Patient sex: M
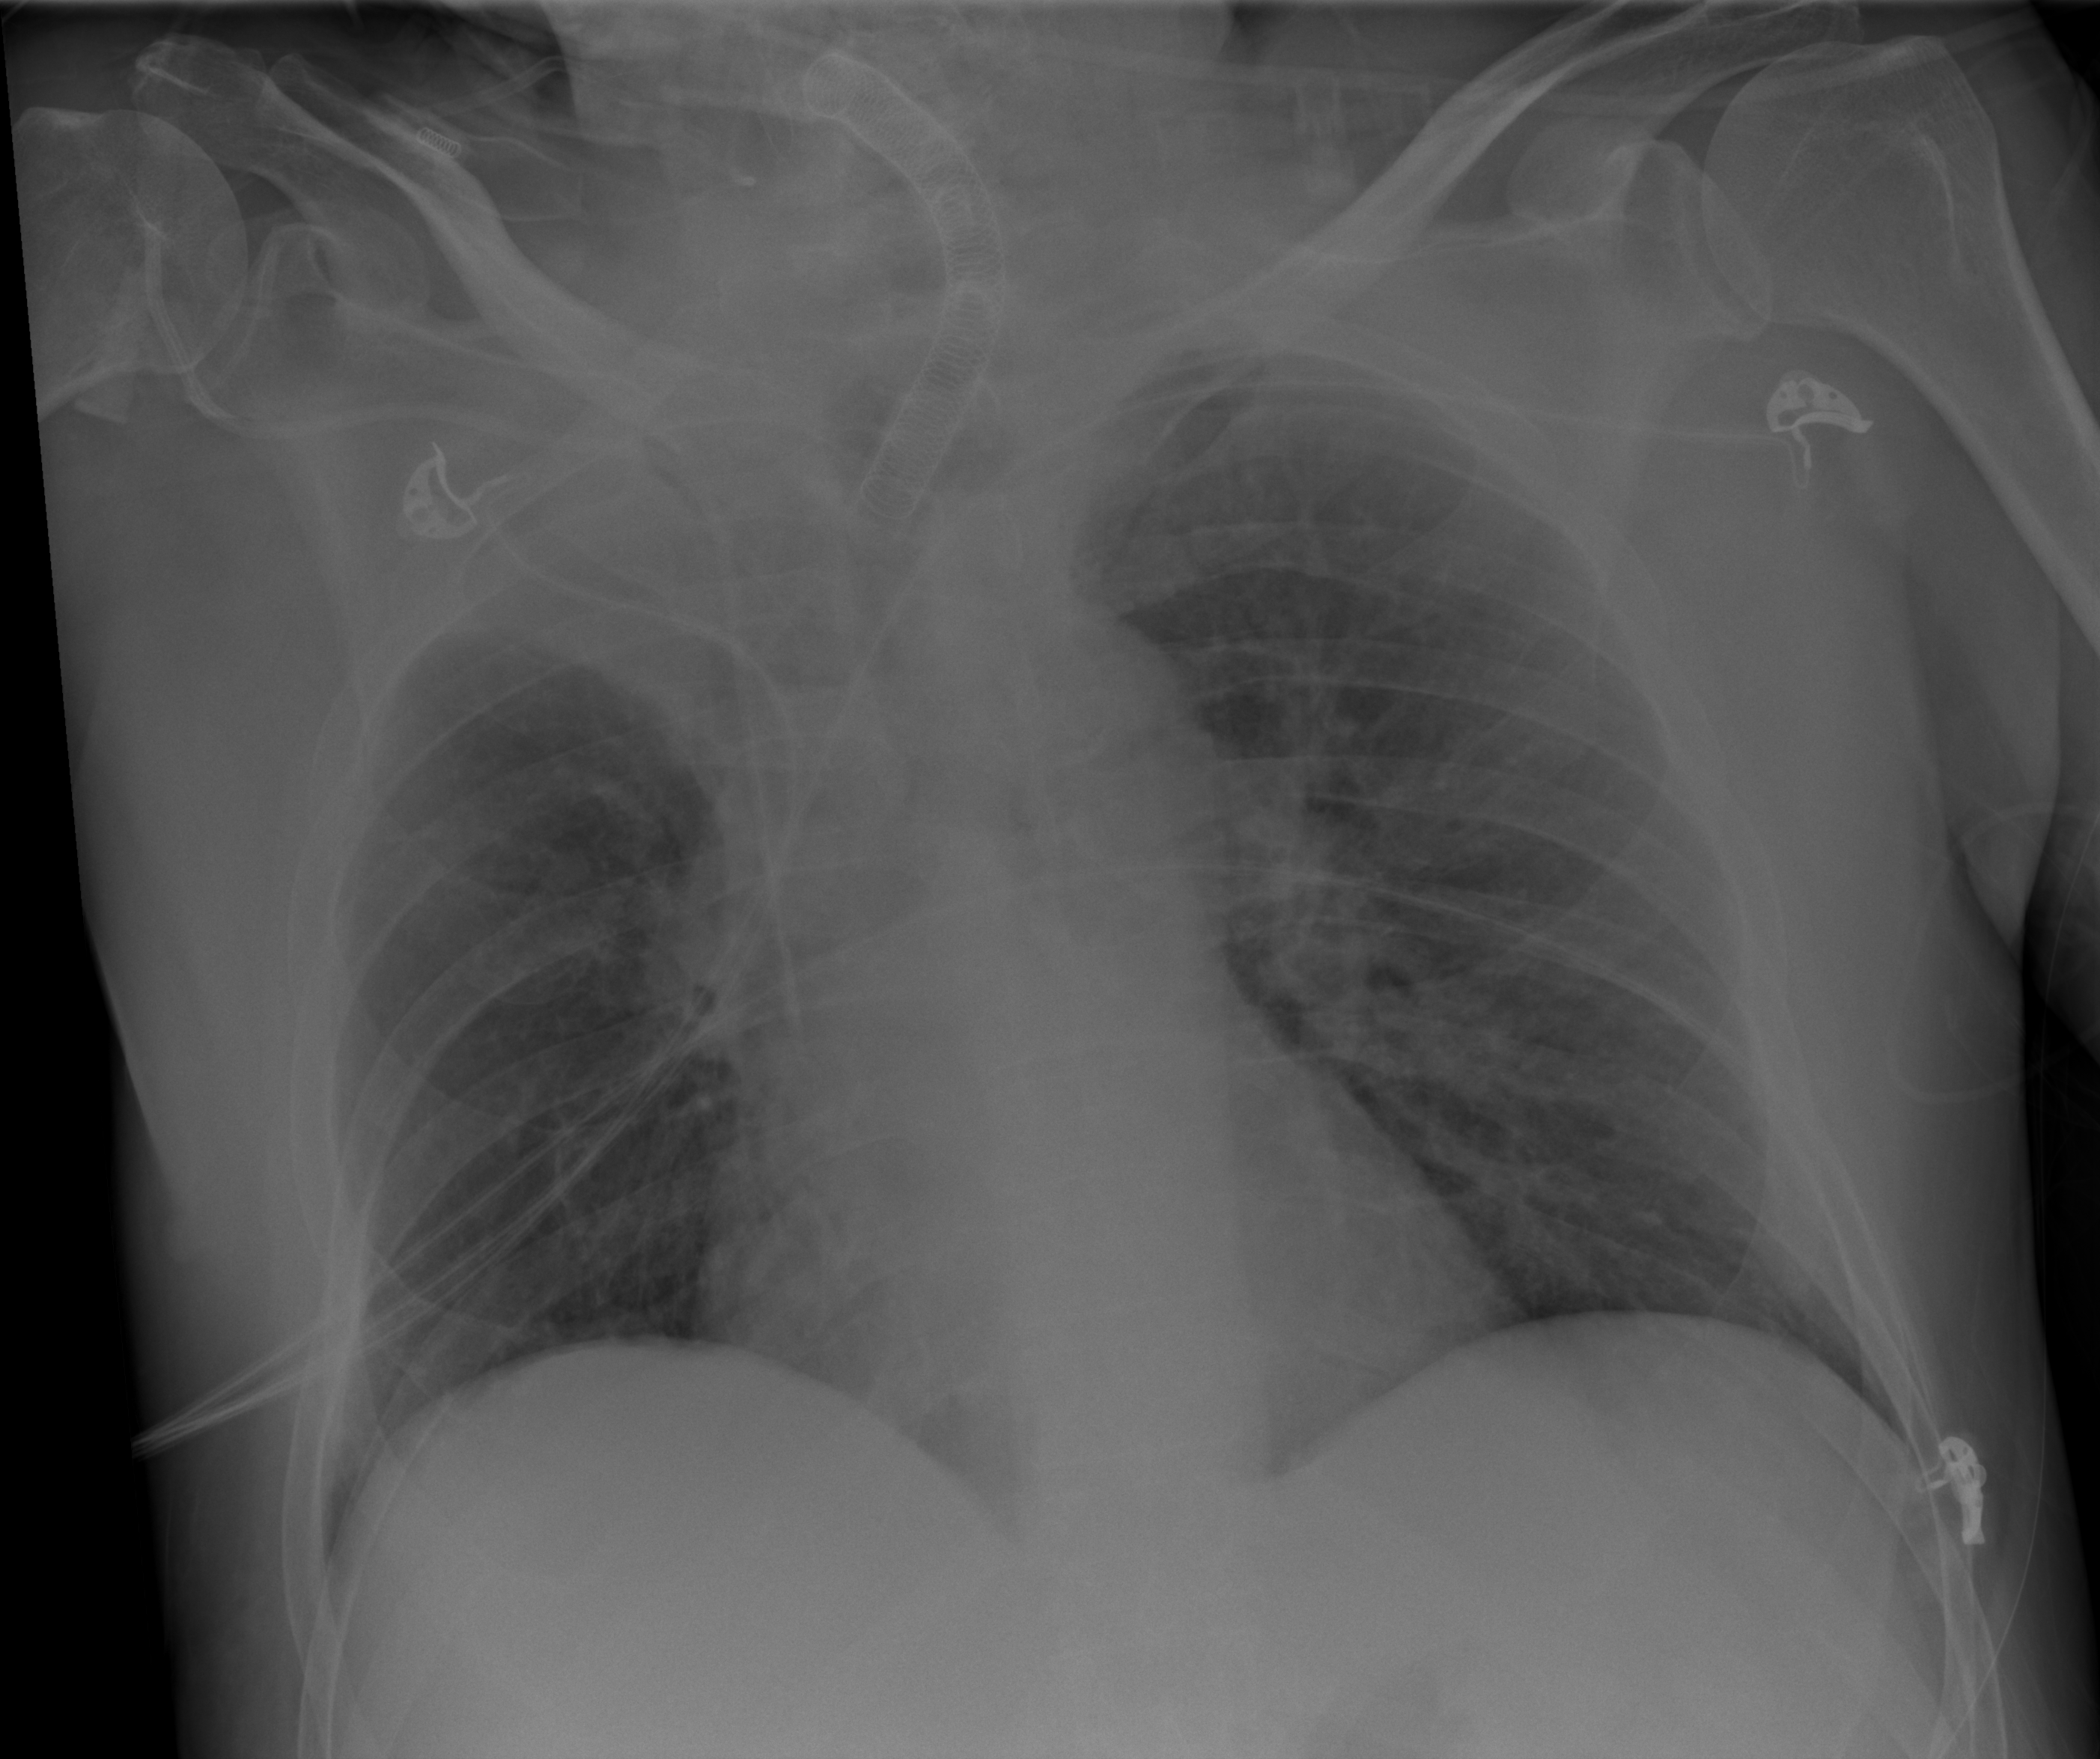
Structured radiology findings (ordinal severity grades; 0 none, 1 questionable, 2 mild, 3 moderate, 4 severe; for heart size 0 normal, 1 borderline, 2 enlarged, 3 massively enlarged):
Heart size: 1
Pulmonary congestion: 2
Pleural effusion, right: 3
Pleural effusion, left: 0
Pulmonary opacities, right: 2
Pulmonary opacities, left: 2
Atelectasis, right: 2
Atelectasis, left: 2